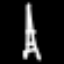
Label: The Eiffel Tower